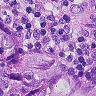
Metastatic tissue present: yes